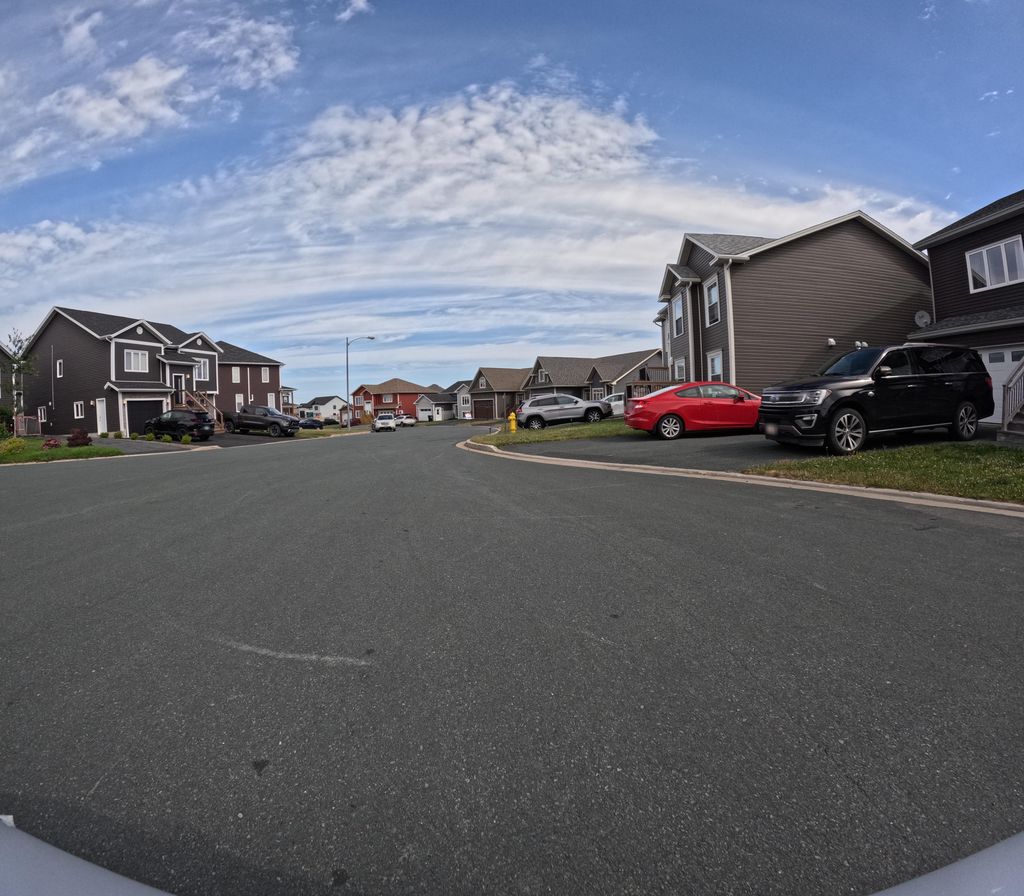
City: st_johns